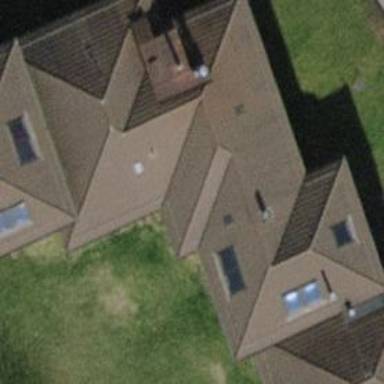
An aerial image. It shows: Building with hipped roof.